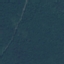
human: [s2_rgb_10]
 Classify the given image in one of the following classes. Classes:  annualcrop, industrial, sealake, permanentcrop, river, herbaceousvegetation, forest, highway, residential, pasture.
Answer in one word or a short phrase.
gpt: Forest